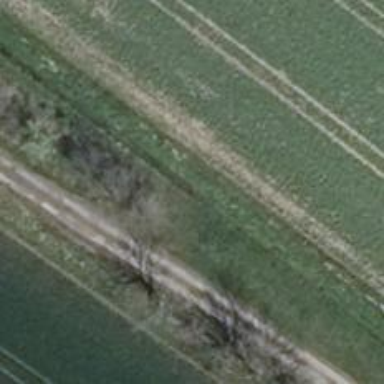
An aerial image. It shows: Row of trees in natural setting.